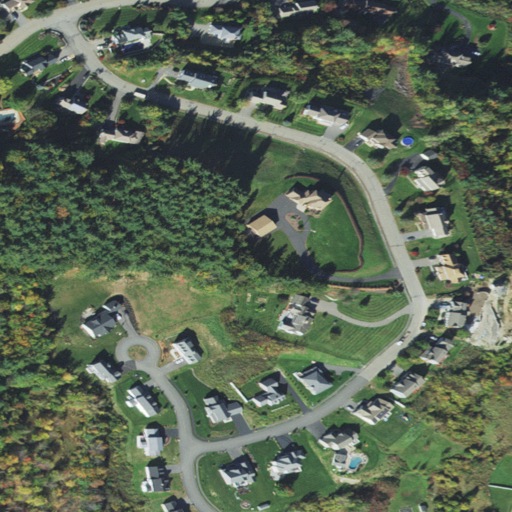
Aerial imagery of mountain in Massachusetts named Sheldon Hill containing low intensity development, medium intensity development, open development, evergreen forest, deciduous forest, mixed forest, pasture, woody wetlands, high intensity development, grassland, and shrub